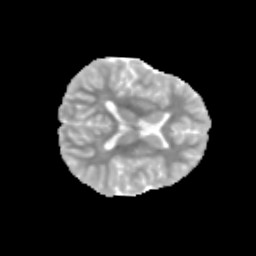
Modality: MD
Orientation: axial
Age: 13
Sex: female
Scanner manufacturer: siemens
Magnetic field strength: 3 T
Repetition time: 3.8 s
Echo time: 0.07 s